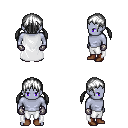
a pixel art fantasy rpg character, male body template, dark elf, purple skin, white cape, white pants, white twin-tailed hairstyle, metal gloves, brown shoes, four views (front, back, left, right), 2x2 character sprite sheet, small pixel art, hard edges, no anti-aliasing